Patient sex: M
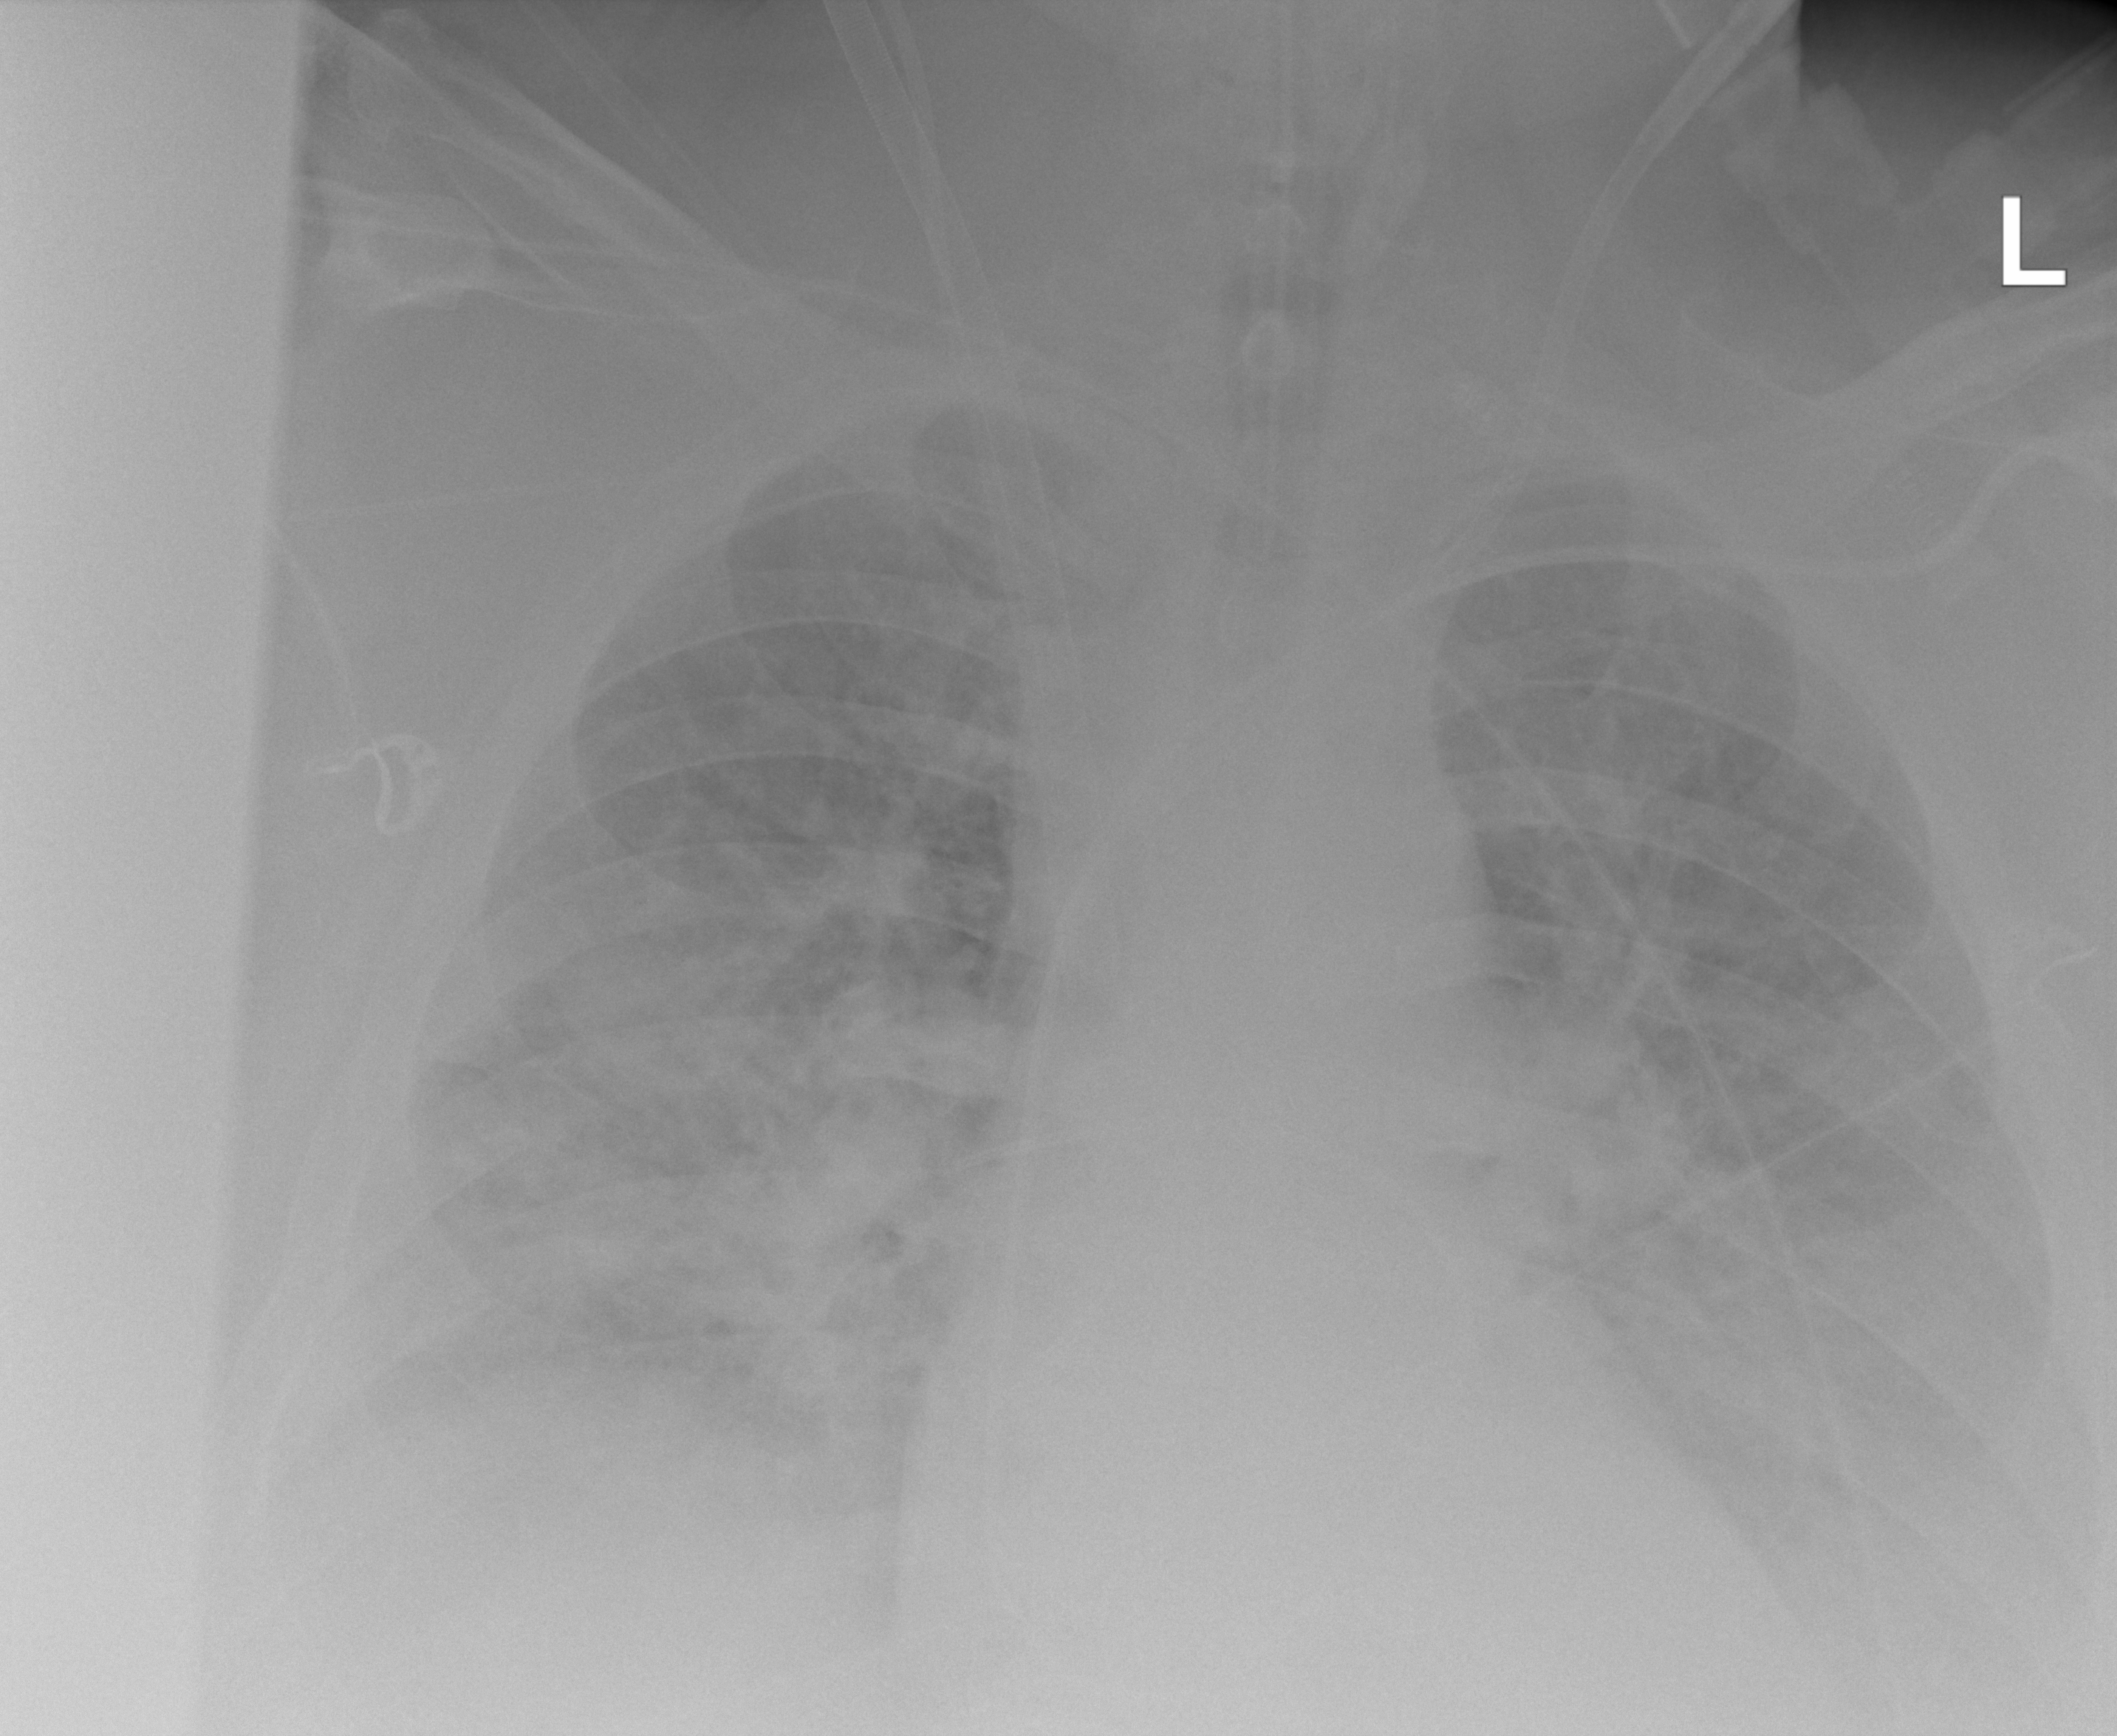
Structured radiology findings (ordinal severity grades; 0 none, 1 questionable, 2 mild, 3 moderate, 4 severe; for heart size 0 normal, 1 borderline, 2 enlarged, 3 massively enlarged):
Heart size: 0
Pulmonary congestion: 3
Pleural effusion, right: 3
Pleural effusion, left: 3
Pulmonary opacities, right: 3
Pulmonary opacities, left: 2
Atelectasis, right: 3
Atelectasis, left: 2